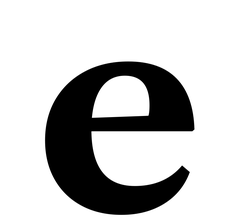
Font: LibreCaslonText_Bold